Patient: sex F, age 37
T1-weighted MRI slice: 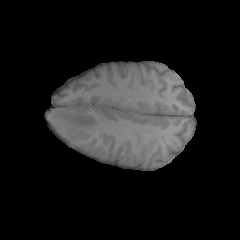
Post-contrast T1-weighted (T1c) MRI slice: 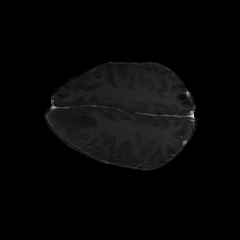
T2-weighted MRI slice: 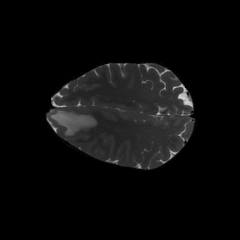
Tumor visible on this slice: yes
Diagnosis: Glioblastoma, IDH-wildtype
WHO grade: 4